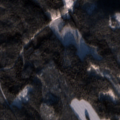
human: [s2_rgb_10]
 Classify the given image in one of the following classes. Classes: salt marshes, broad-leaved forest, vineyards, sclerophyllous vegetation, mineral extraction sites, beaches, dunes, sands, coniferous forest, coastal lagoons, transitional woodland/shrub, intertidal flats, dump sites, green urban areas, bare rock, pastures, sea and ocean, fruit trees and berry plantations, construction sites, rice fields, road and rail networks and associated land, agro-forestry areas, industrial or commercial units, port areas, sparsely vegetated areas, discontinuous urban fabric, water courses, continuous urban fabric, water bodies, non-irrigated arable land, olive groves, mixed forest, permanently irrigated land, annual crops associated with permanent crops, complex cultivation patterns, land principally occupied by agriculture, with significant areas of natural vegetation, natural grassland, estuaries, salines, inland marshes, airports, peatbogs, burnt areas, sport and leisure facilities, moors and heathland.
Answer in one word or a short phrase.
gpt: coniferous forest, mixed forest